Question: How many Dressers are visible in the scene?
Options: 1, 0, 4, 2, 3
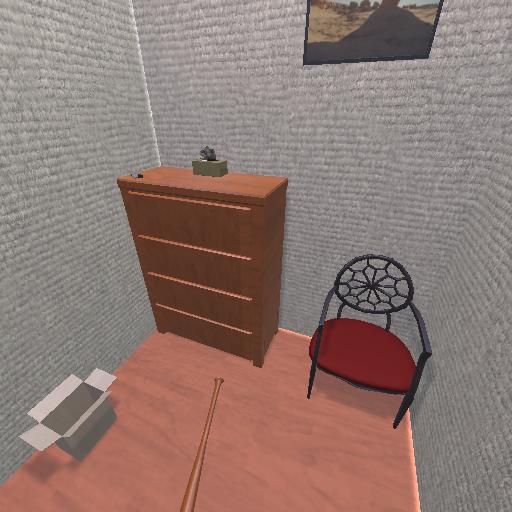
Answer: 1